Question: The rabbitmq-server file lives inside '/usr/local/sbin'as it should. So I change directory to 'sbin', write rabbitmq-server in my terminal and it successfully launches and shows these lines in the terminal:
But it gets stuck on the last line.
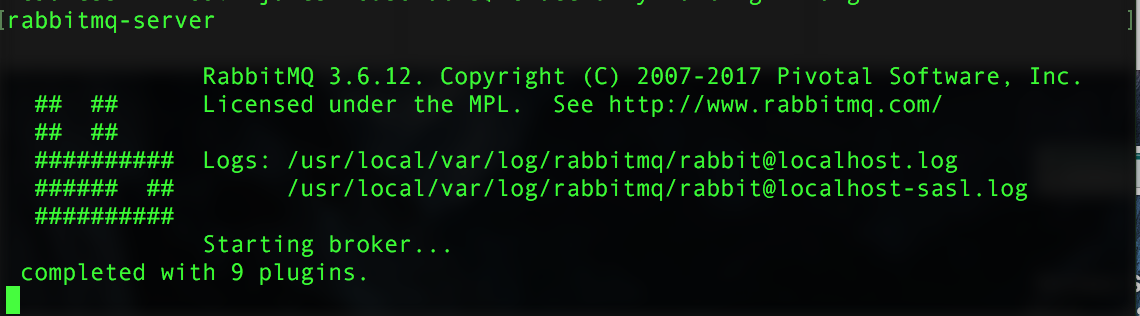
Answer: It is normal if you run 'rabbitmq-server'.
Use 'rabbitmq-server -detached' to run in background.